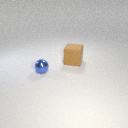
large brown rubber cube to the right of small blue metal sphere